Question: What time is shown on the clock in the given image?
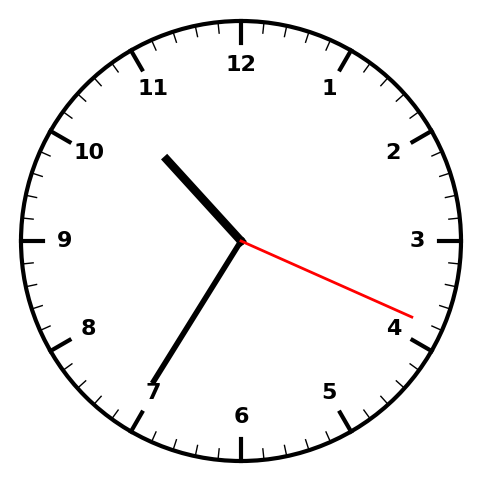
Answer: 10:35:19